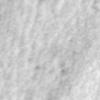
Label: no_change